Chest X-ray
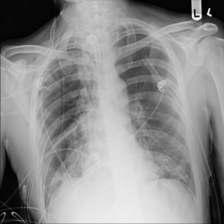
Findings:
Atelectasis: positive
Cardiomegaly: negative
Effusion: negative
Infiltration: positive
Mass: negative
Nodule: negative
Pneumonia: negative
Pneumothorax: positive
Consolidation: negative
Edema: negative
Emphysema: positive
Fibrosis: negative
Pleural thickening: negative
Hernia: negative